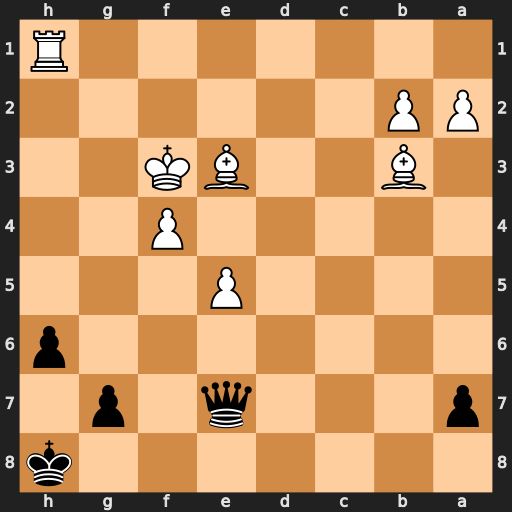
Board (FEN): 7k/p3q1p1/7p/4P3/5P2/1B2BK2/PP6/7R
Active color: b
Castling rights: -
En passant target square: -
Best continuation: Qb7+ Kg3 Qxh1